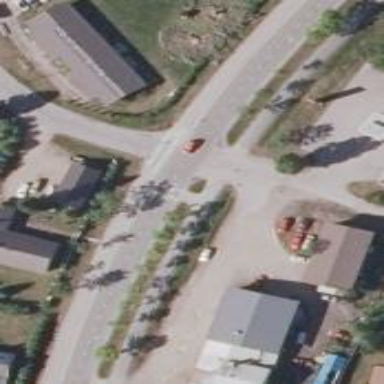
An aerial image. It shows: Zebra crossing on asphalt cycleway.